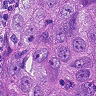
Metastatic tissue present: yes